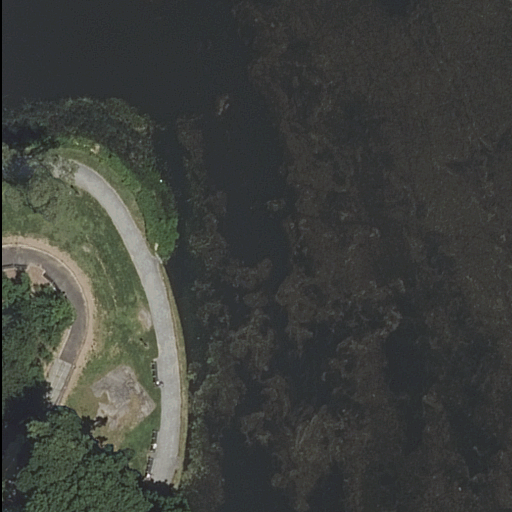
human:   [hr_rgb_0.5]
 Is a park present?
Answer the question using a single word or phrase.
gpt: yes

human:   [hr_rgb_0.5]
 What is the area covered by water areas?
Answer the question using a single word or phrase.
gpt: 7952m2

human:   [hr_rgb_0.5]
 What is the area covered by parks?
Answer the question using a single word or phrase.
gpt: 203m2

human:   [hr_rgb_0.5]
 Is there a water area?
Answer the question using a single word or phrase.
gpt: yes

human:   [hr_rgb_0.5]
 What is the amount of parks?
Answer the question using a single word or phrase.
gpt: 1

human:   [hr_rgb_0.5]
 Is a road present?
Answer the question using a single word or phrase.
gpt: yes

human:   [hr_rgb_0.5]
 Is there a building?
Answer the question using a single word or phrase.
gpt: no

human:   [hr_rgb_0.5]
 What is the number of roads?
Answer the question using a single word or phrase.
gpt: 4

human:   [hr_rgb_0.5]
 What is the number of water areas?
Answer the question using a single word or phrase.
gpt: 1

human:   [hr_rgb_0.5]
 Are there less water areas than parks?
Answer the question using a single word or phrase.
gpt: no

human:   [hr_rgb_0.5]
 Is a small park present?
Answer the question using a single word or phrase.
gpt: no

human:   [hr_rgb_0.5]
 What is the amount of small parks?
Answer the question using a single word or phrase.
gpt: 0

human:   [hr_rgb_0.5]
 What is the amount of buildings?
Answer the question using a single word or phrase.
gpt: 0

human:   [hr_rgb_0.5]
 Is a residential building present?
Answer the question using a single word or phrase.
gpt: no

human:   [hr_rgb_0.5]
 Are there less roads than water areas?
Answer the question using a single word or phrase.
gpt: no

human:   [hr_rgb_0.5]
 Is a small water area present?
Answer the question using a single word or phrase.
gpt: no

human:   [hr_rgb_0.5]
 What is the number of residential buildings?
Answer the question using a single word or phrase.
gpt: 0

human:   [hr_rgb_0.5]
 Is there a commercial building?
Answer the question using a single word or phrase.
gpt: no

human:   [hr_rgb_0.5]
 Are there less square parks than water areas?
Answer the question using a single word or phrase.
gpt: yes

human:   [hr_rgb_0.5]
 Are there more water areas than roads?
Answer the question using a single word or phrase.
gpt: no

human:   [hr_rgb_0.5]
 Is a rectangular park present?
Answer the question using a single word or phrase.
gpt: yes

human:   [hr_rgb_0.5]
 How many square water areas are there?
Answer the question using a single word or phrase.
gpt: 0

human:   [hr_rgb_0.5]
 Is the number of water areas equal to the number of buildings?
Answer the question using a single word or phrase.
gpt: no

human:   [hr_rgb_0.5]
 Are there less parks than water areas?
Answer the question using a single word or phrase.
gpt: no

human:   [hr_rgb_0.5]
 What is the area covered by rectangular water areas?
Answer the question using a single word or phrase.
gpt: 0m2

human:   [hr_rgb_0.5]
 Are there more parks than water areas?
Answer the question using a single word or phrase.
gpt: no

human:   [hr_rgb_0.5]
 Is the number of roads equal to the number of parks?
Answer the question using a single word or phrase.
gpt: no

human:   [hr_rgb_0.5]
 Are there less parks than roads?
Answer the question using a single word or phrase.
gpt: yes

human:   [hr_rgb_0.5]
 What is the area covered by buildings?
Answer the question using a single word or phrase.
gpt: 0m2

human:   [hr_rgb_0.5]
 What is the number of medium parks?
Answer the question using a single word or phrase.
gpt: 1

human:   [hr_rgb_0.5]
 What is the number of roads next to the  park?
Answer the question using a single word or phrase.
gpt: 4

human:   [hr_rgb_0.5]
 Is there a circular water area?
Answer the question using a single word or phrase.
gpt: no

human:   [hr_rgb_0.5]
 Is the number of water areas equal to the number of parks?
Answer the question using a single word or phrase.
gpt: yes

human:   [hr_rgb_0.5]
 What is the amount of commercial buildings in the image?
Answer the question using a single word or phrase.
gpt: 0

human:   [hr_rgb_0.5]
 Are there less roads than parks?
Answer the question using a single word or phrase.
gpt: no

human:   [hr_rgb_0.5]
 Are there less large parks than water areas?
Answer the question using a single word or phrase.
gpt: yes

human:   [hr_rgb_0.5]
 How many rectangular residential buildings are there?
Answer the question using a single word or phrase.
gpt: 0

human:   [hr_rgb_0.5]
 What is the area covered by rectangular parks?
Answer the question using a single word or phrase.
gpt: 203m2

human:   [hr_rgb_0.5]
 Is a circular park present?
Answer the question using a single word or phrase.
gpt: no

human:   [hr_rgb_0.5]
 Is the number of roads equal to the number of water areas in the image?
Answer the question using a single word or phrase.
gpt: no

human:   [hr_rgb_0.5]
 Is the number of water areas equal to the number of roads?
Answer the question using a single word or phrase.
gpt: no

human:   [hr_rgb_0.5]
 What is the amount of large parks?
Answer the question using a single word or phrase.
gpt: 0

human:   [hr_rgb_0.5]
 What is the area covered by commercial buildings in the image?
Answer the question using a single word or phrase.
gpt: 0m2

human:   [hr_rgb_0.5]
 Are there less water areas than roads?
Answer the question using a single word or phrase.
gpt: yes

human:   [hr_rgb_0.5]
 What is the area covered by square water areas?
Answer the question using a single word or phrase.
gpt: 0m2

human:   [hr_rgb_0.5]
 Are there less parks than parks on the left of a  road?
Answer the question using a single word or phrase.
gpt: no

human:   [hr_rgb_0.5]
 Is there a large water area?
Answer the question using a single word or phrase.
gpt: yes

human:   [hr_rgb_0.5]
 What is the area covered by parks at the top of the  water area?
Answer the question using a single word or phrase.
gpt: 0m2

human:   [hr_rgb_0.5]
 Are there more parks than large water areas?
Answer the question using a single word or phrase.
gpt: no

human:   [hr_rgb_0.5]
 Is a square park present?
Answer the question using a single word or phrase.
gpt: no

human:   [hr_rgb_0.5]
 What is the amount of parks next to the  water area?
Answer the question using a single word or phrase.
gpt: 1

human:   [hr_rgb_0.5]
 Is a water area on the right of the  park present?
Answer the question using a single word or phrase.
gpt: no

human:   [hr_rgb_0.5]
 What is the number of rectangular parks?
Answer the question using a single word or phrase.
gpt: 1

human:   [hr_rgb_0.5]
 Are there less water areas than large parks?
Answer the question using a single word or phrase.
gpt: no

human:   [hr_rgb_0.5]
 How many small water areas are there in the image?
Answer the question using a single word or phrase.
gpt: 0

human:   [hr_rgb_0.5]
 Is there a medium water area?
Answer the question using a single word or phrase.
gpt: no

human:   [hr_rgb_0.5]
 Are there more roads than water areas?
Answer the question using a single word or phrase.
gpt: yes

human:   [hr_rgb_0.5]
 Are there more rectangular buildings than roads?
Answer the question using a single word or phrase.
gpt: no

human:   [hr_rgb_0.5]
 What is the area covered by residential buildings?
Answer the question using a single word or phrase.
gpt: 0m2

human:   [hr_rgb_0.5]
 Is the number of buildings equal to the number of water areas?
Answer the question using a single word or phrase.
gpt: no

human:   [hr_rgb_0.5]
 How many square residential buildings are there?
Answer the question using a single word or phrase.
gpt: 0

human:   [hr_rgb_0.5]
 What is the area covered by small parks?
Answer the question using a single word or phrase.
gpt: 0m2

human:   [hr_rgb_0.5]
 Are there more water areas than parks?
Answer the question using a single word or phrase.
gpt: no

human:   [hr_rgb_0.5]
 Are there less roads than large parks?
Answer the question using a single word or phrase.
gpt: no